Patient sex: F
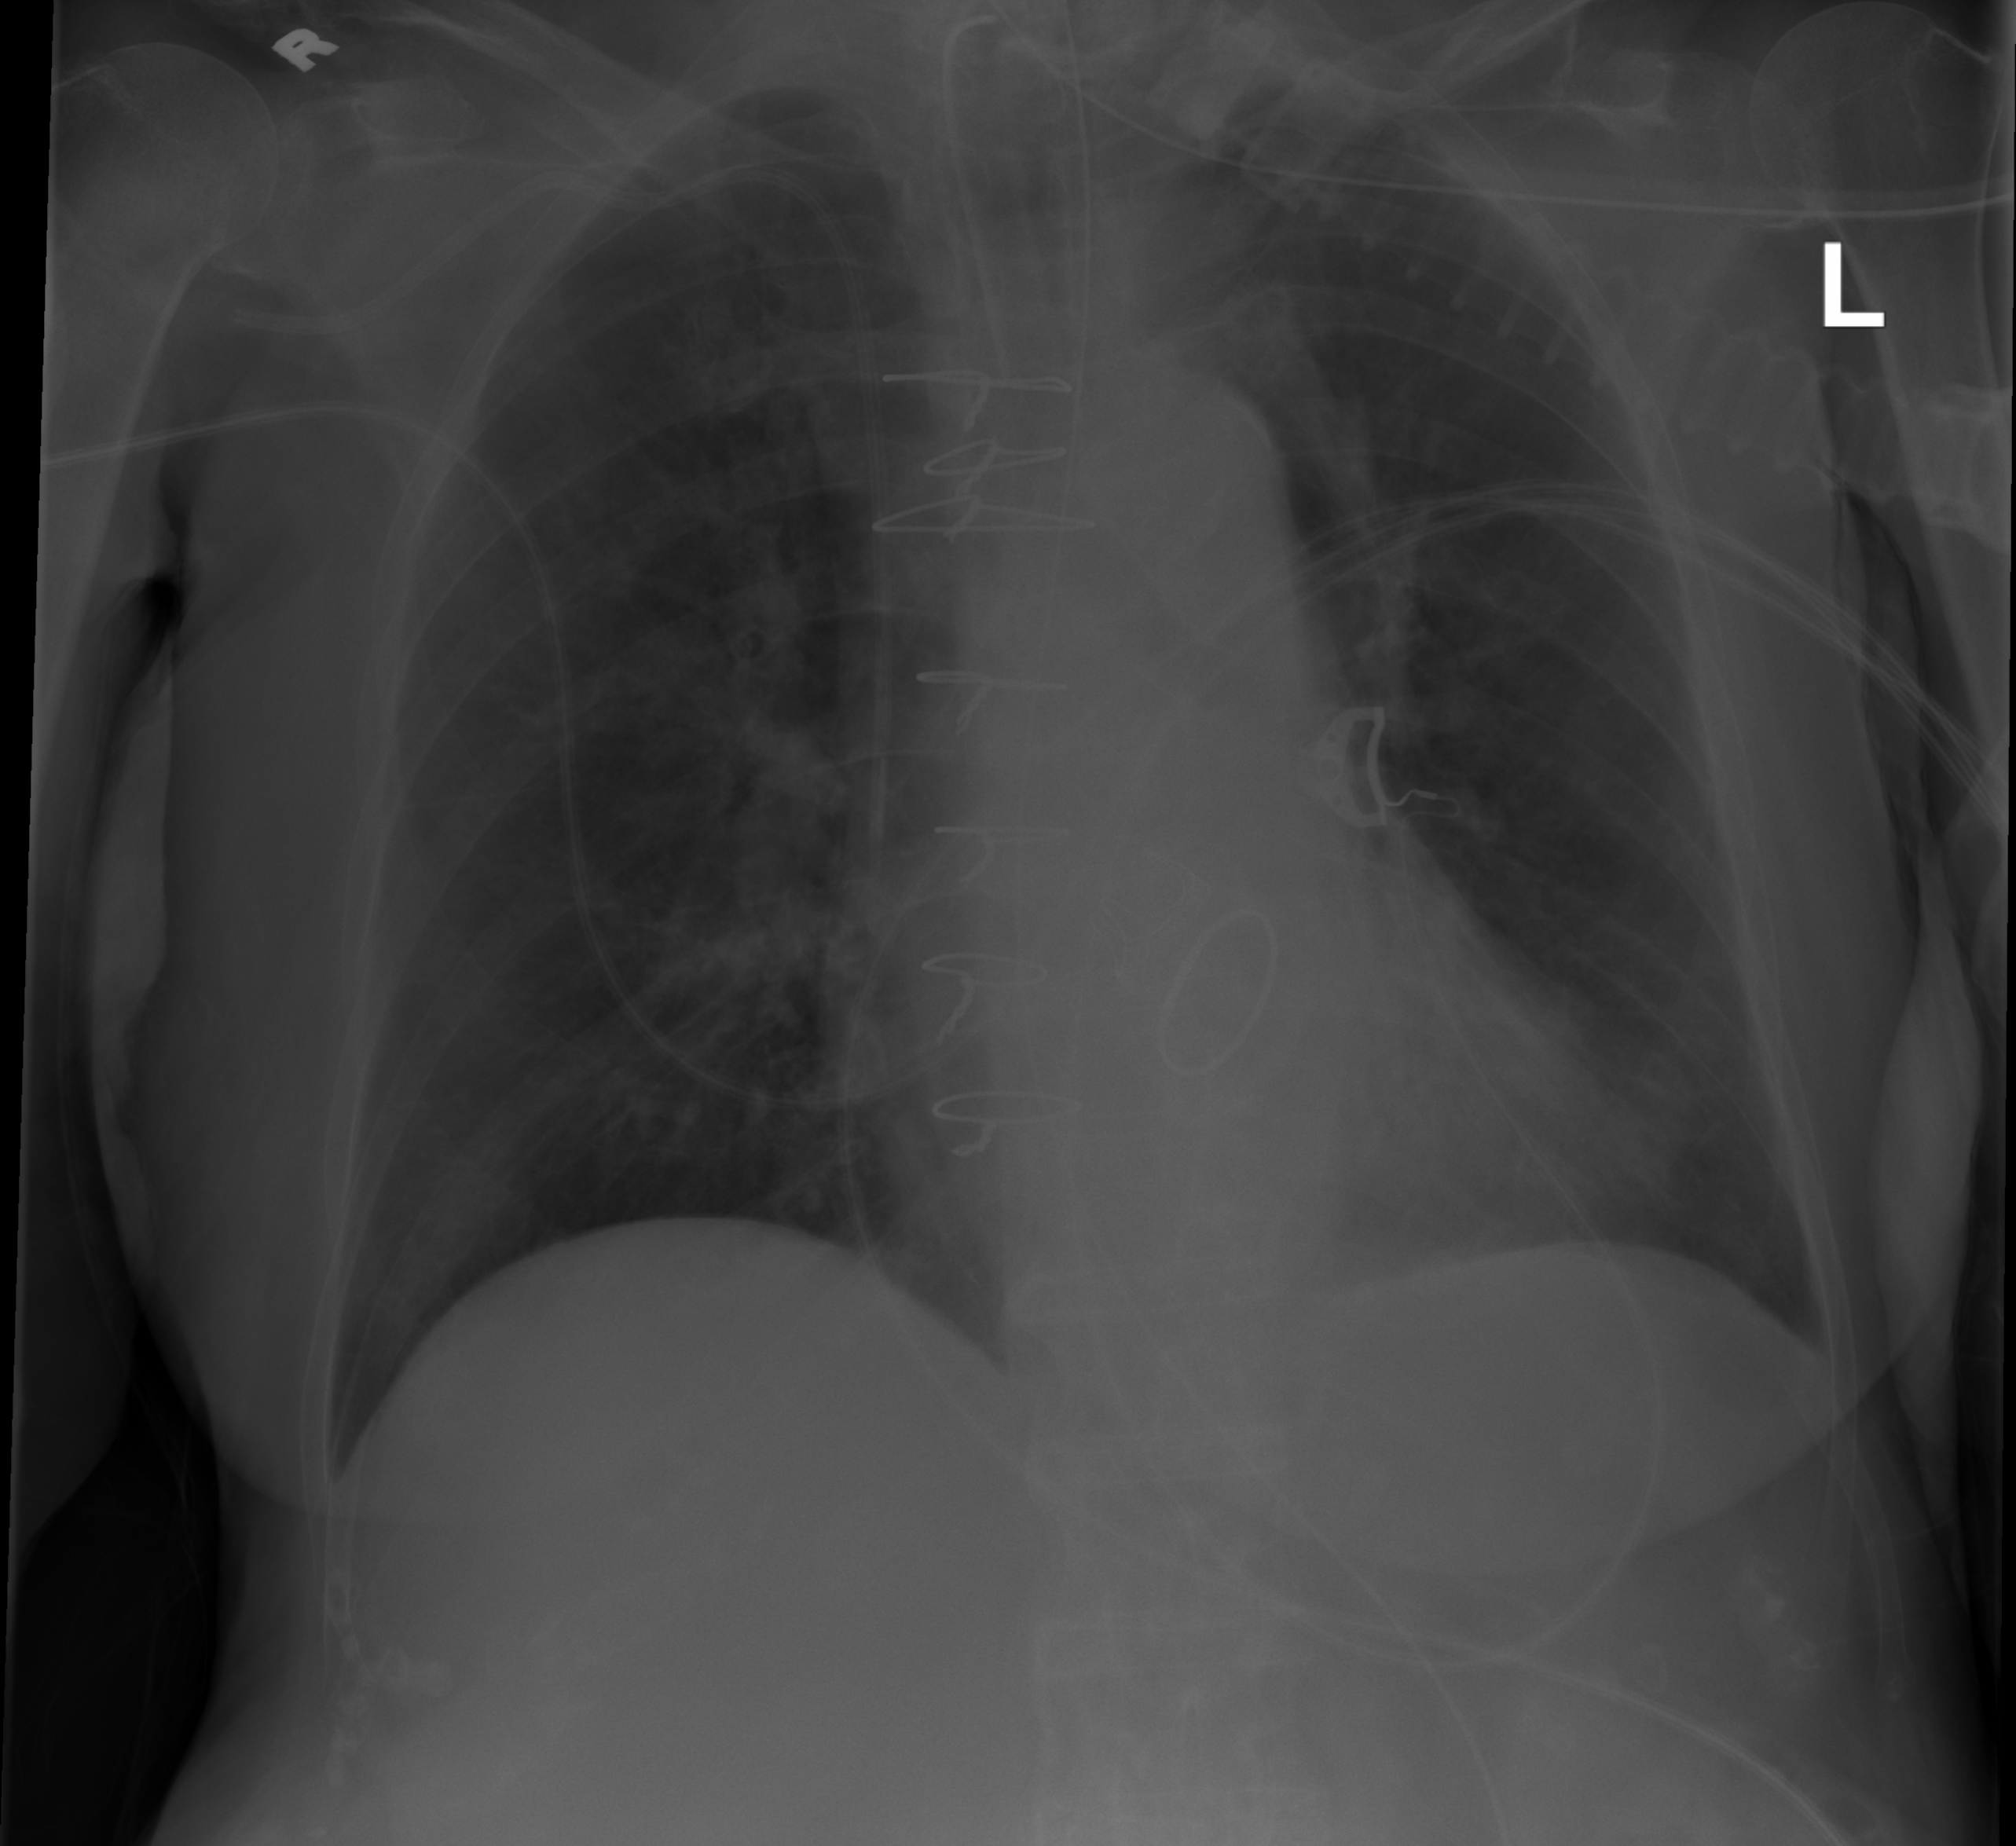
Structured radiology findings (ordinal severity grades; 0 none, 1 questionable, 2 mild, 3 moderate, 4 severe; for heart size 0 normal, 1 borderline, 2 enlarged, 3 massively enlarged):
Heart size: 0
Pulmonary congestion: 0
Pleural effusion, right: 0
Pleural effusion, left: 0
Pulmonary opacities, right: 1
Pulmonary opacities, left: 2
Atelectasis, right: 0
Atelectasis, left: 0